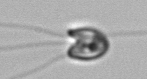
Label: flagellate_morphotype1